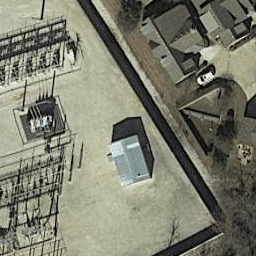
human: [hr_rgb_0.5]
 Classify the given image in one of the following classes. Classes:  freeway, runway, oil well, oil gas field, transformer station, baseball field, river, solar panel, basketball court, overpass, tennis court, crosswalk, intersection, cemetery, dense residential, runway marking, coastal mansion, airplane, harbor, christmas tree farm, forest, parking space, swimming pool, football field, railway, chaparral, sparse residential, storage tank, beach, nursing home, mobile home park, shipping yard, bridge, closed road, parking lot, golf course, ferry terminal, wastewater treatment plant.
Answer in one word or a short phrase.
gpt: transformer station